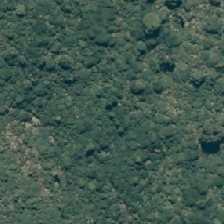
Land cover: indigenous_forest